Field crop: tomato
Growth stage: 1
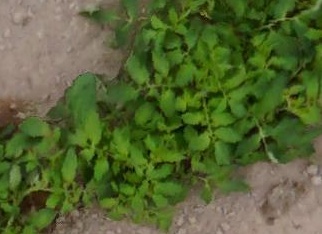
Species: tomato